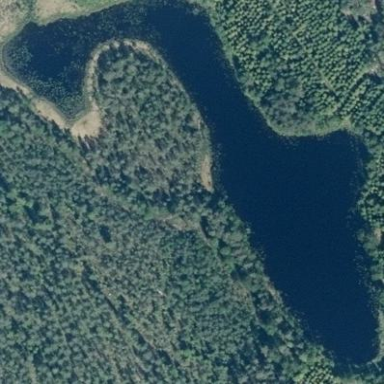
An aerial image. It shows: Serene pond surrounded by nature.